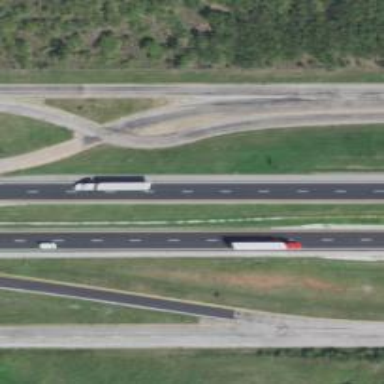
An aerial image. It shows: Asphalt tertiary road with frontage road.